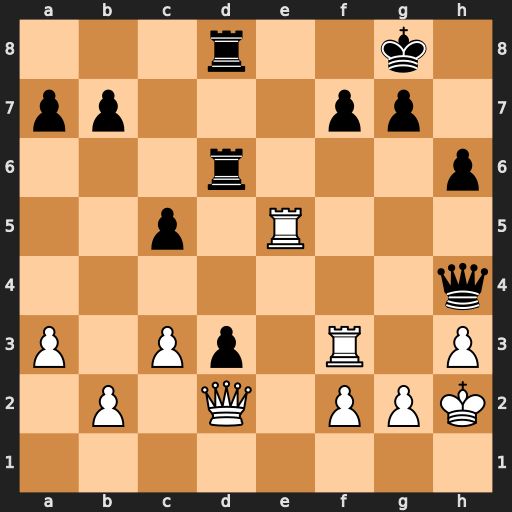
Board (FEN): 3r2k1/pp3pp1/3r3p/2p1R3/7q/P1Pp1R1P/1P1Q1PPK/8
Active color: w
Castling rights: -
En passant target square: -
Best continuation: Rf4 Qxf4+ Qxf4